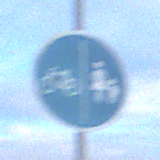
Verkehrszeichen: GetrennterRadUndGehwegRadwegLinks
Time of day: SunriseSunset
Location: Outdoor (Suburban)
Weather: PartlyCloudy
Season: NotSpecified
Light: Natural